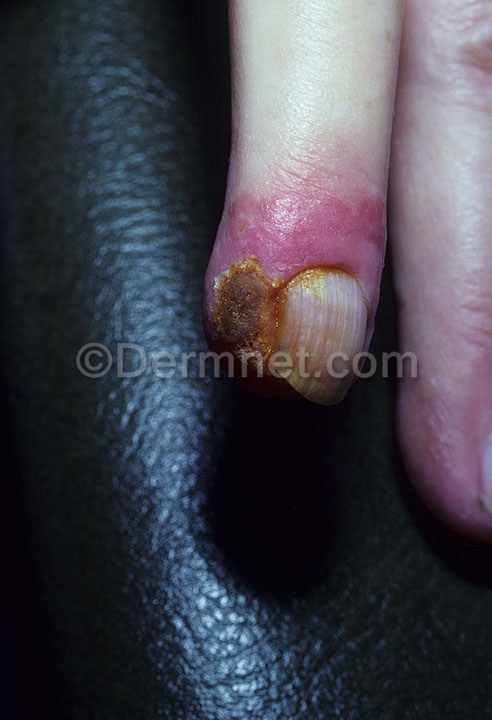
Disease: Actinic Keratosis Basal Cell Carcinoma and other Malignant Lesions